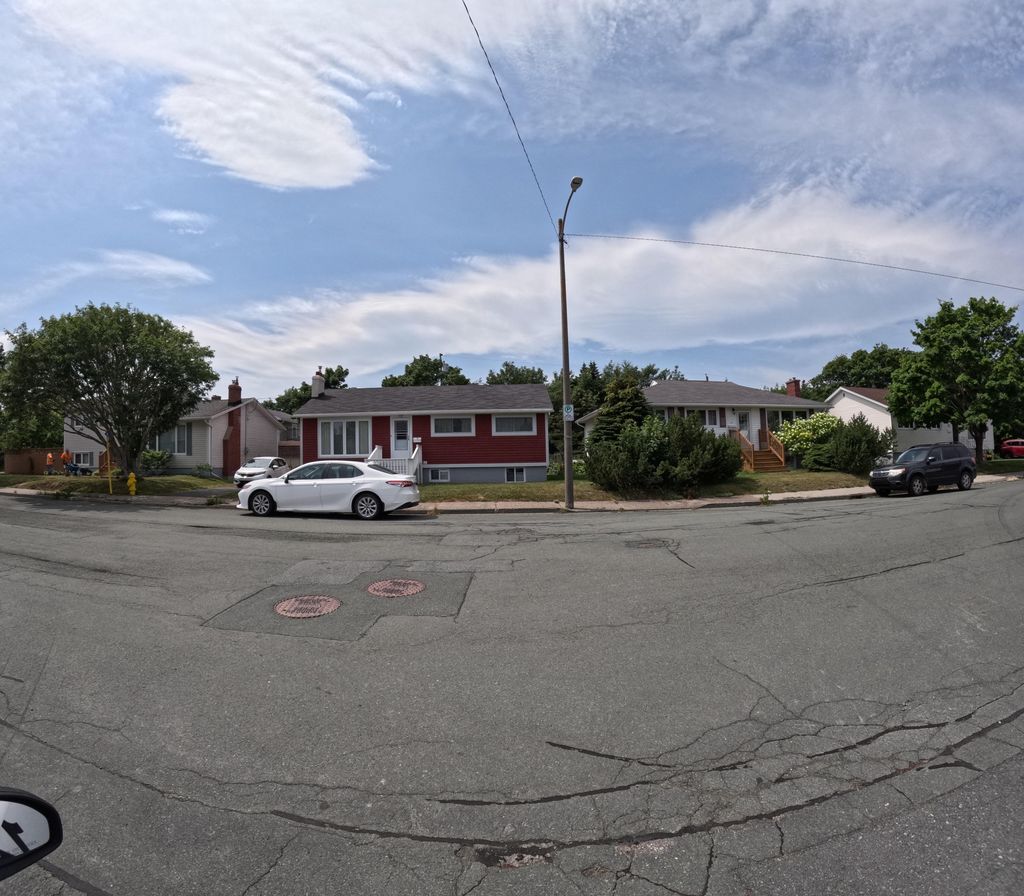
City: st_johns